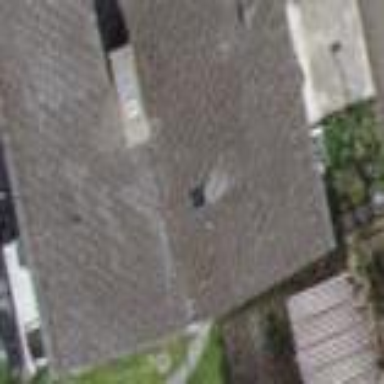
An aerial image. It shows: Building with tiled roof.